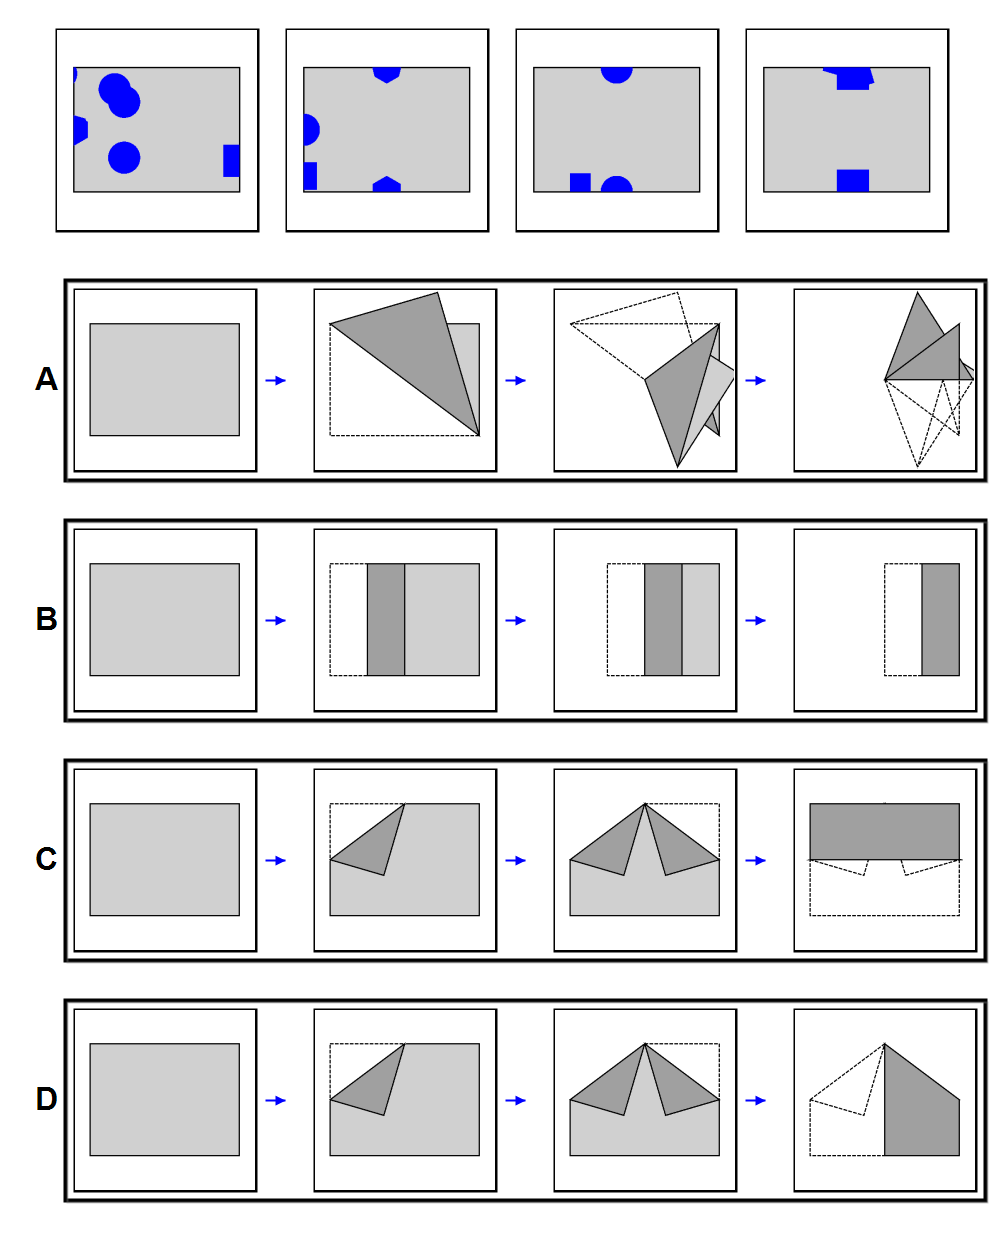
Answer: C